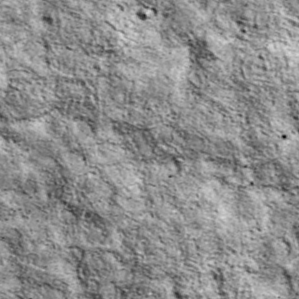
Label: non_frost